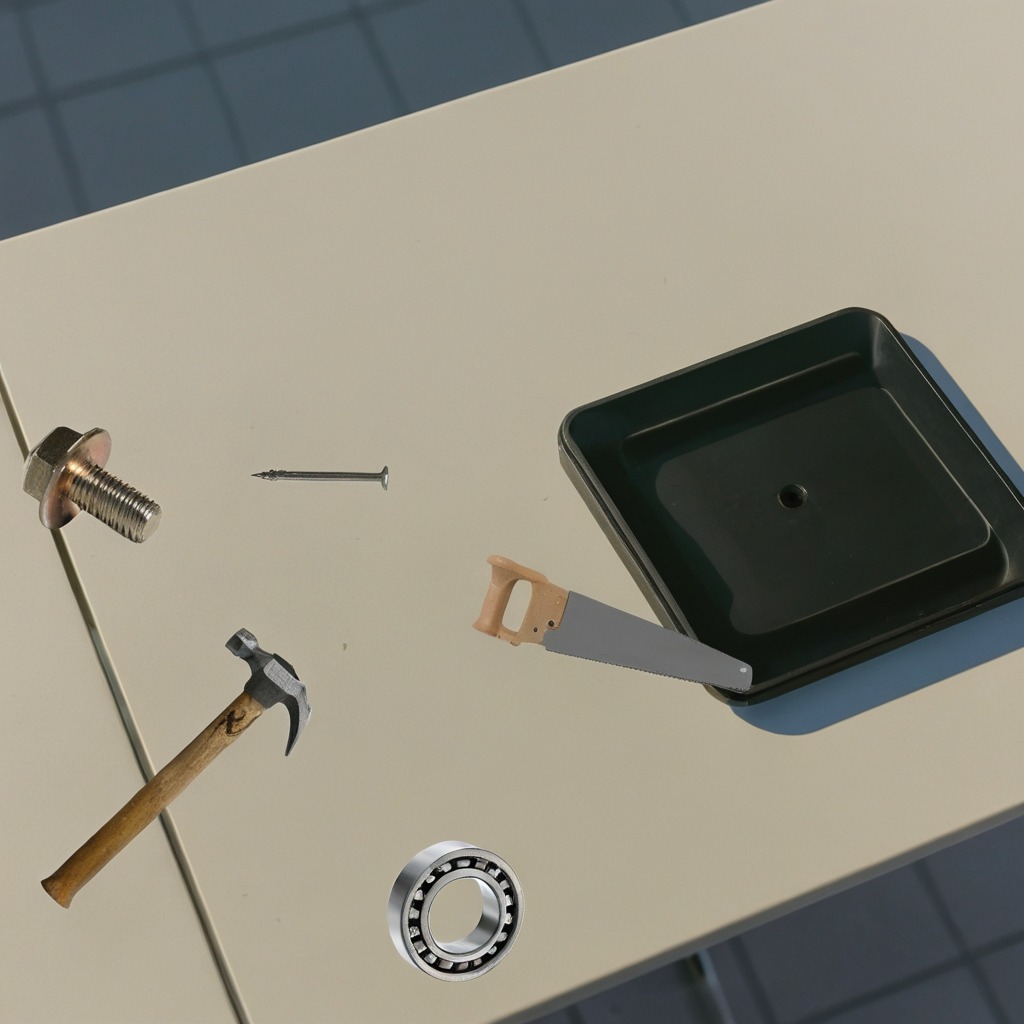
A metal ball bearing, a hammer, an iron nail, a metal machine screw, and a handheld metal saw are lying on the textured surface of the utility table.